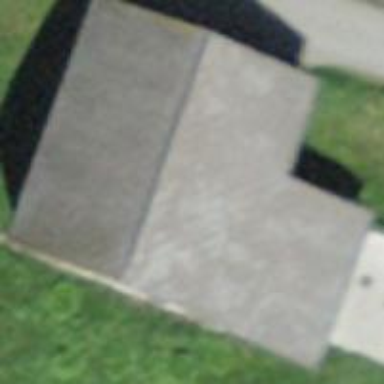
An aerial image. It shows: Building.